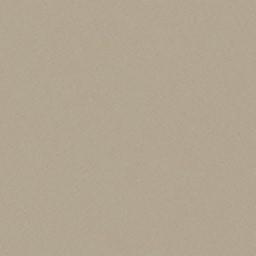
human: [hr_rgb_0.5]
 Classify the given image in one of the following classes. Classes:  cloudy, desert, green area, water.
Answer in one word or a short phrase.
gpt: desert